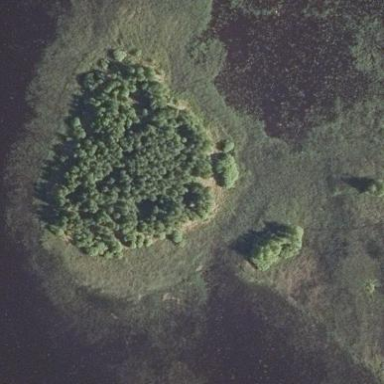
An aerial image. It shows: Islet covered with needle-leaved woodland.